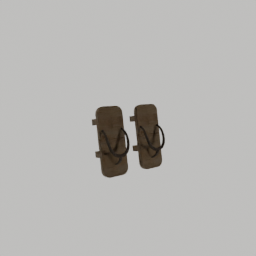
Label: people